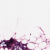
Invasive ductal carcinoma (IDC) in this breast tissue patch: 0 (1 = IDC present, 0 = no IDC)